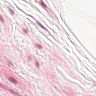
Metastatic tissue present: no